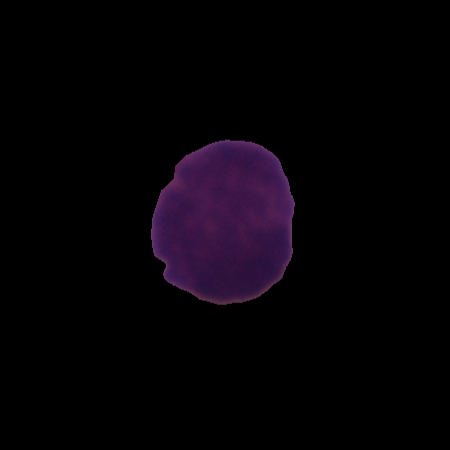
Label: healthy